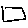
Label: square